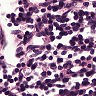
Metastatic tissue present: no